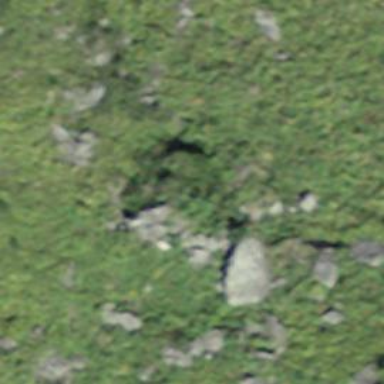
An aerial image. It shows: Landscape of bare rock.